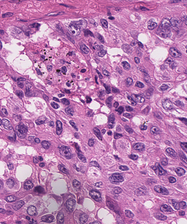
Tumor epithelial tissue: yes
Tumor-associated stroma tissue: yes
Normal tissue: no